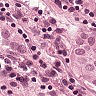
Metastatic tissue present: yes